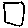
Label: square